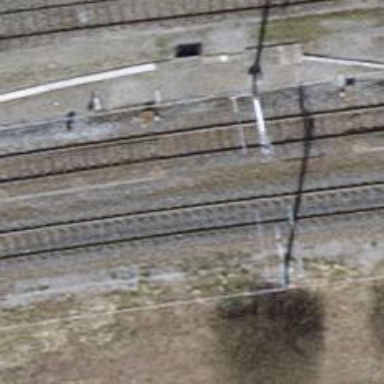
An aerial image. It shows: Railway switch.